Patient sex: F
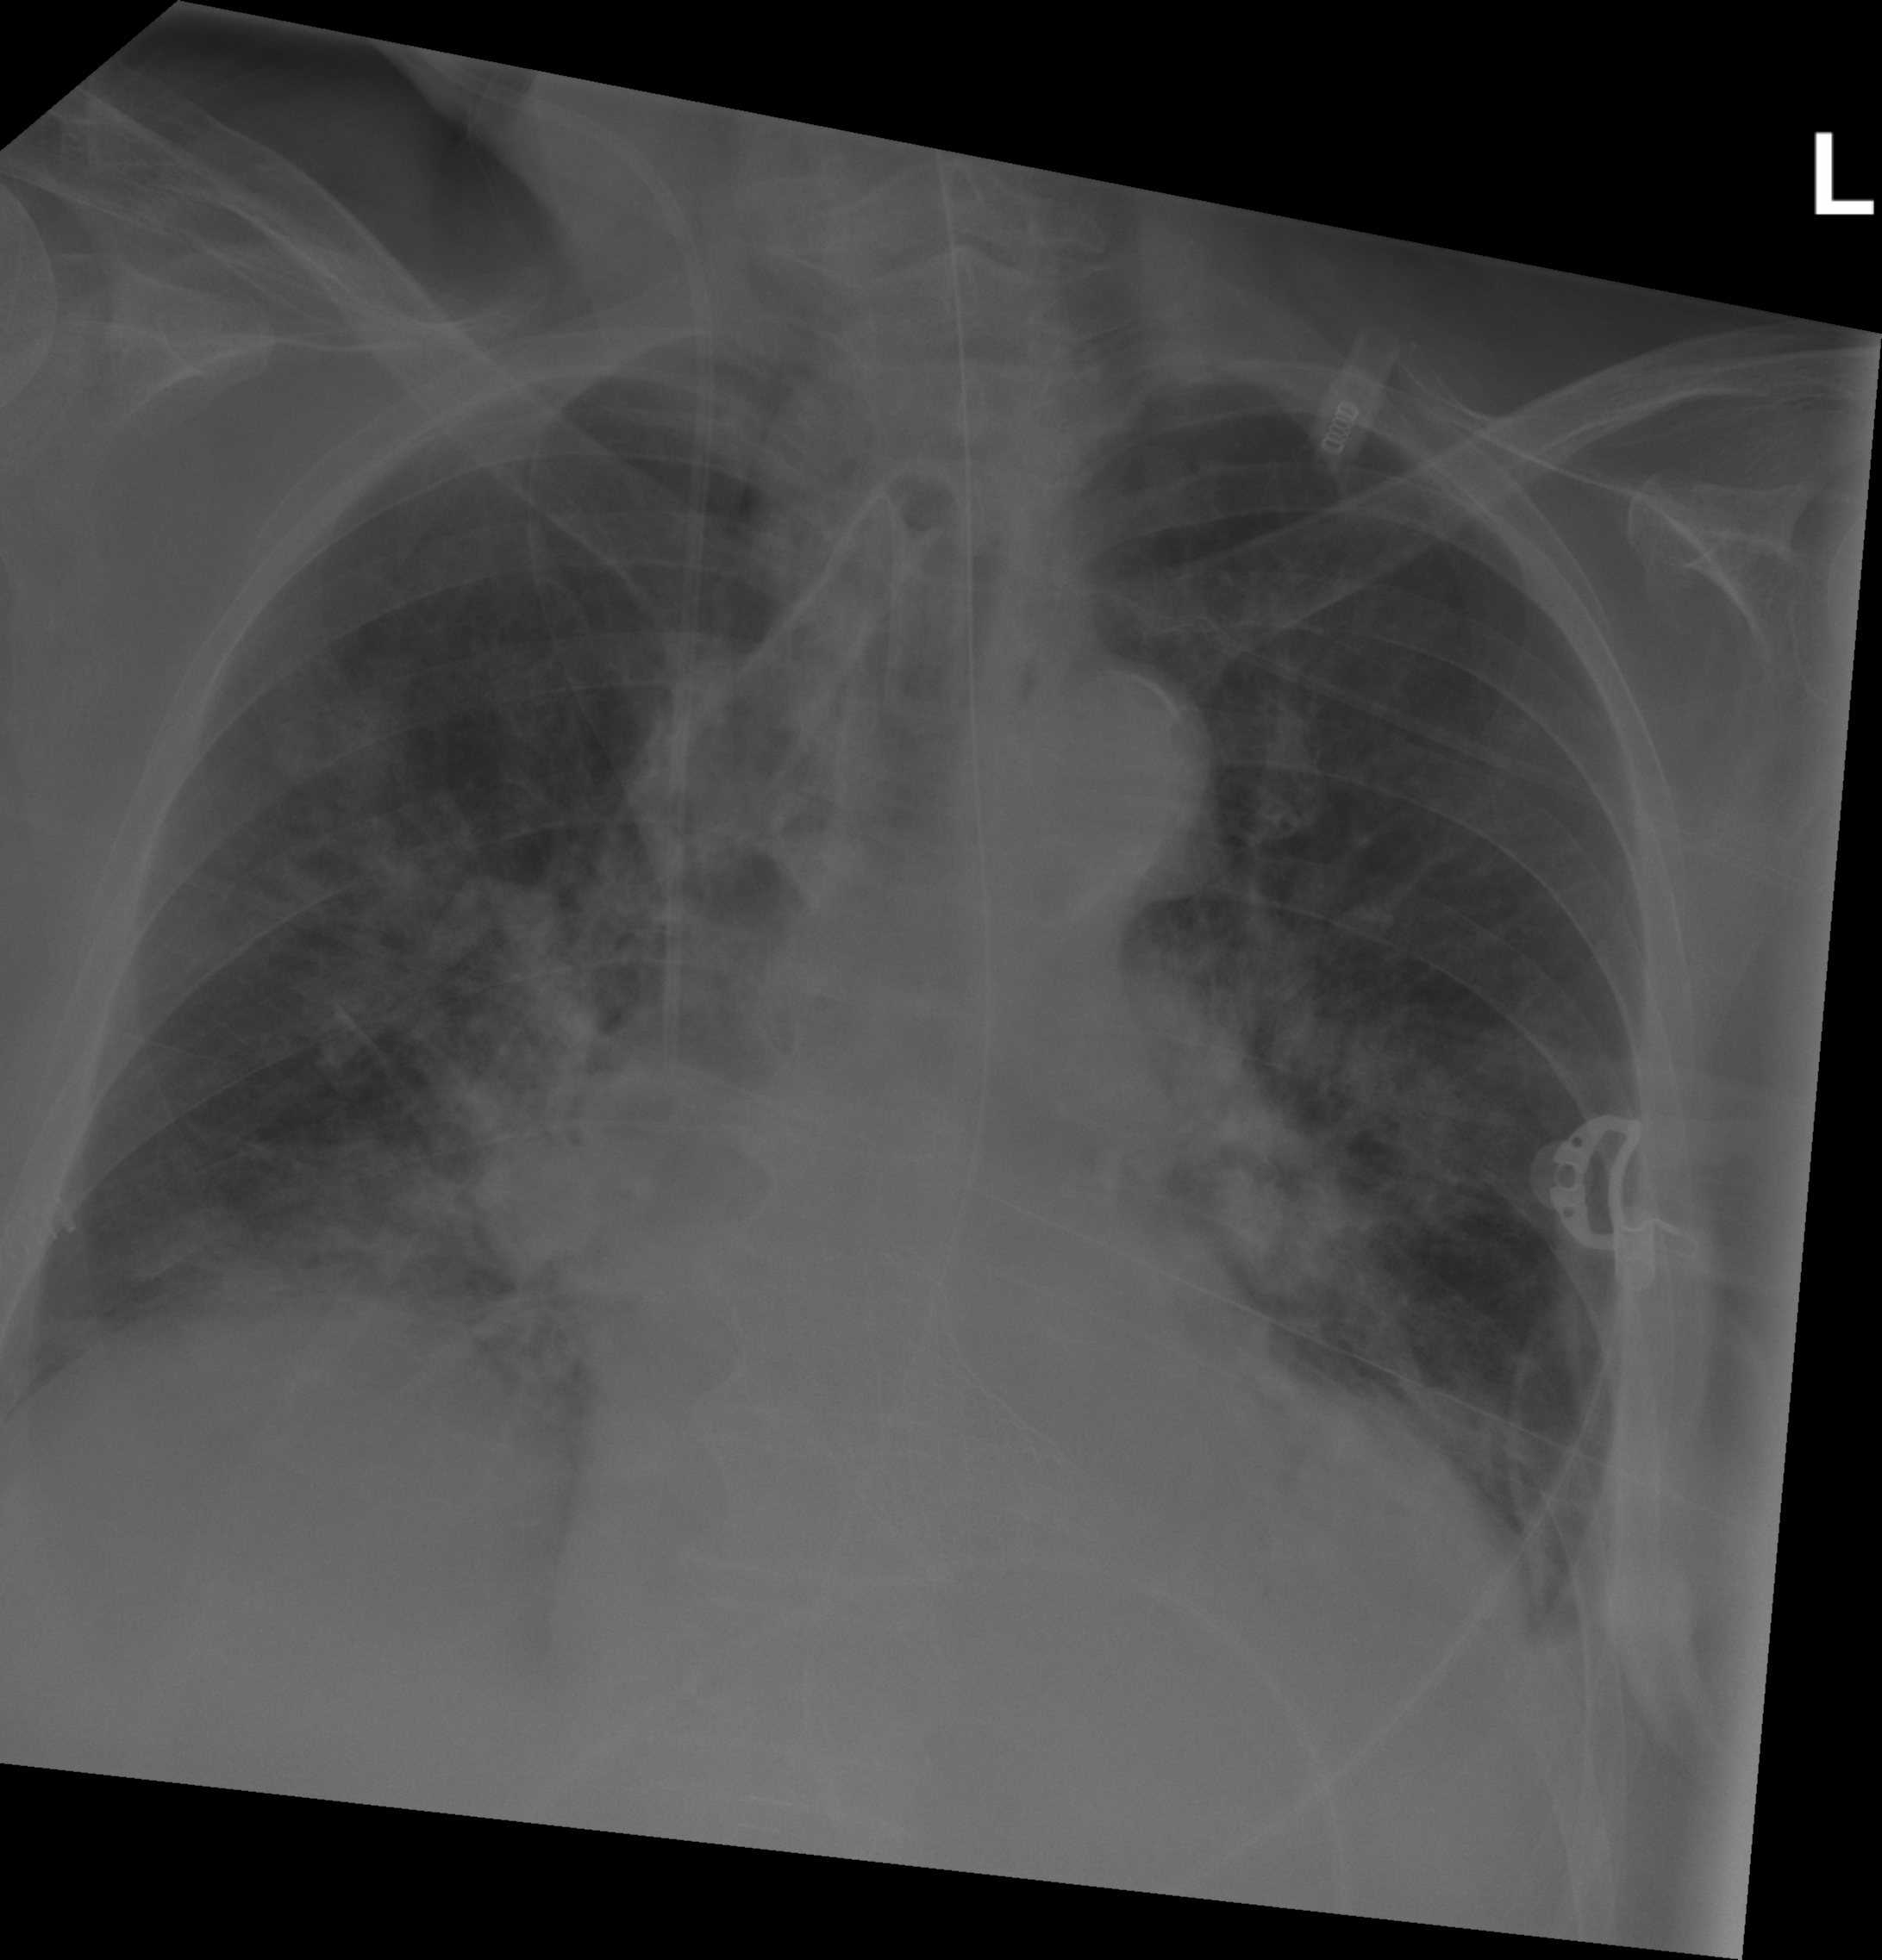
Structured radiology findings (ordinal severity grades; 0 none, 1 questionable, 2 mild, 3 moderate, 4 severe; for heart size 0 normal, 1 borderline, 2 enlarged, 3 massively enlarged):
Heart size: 2
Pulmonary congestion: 0
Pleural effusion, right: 0
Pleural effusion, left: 2
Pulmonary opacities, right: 2
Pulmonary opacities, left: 3
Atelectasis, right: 2
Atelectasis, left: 2